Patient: sex M, age 52
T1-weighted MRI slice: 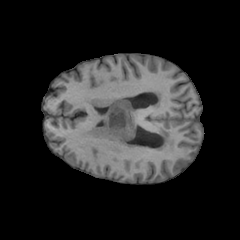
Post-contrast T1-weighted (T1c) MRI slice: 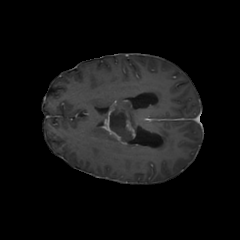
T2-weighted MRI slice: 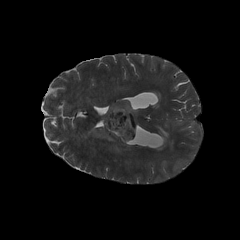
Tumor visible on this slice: yes
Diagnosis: Glioblastoma, IDH-wildtype
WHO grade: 4